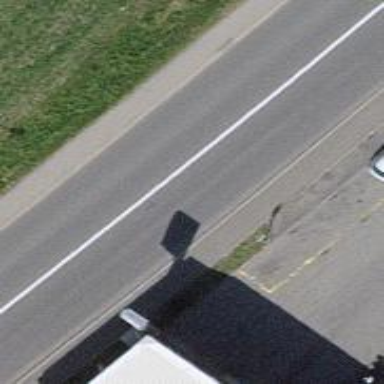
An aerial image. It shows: Secondary road with asphalt surface and lane markings.